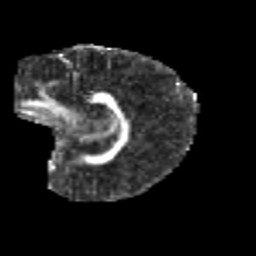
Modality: FA
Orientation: sagittal
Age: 10
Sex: female
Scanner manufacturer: siemens
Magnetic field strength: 3 T
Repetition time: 3.8 s
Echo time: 0.07 s